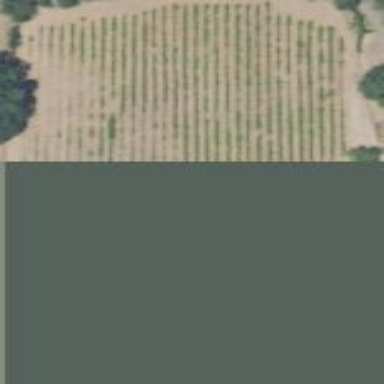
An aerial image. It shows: Vineyard growing wine grapes.